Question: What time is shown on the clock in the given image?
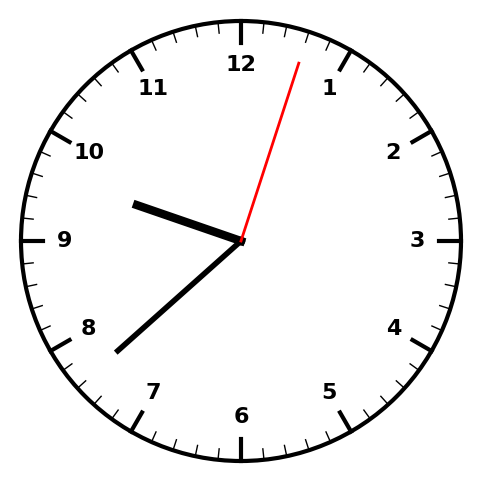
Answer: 09:38:03